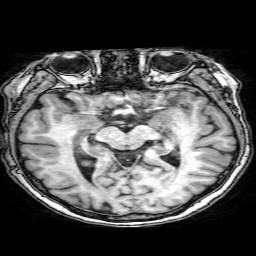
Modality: T1w
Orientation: coronal
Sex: female
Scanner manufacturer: philips
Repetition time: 0.008061 s
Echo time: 0.00369 s